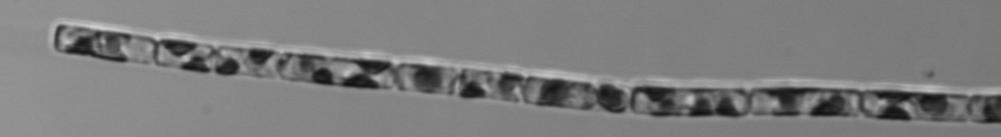
Label: Guinardia_delicatula_TAG_internal_parasite